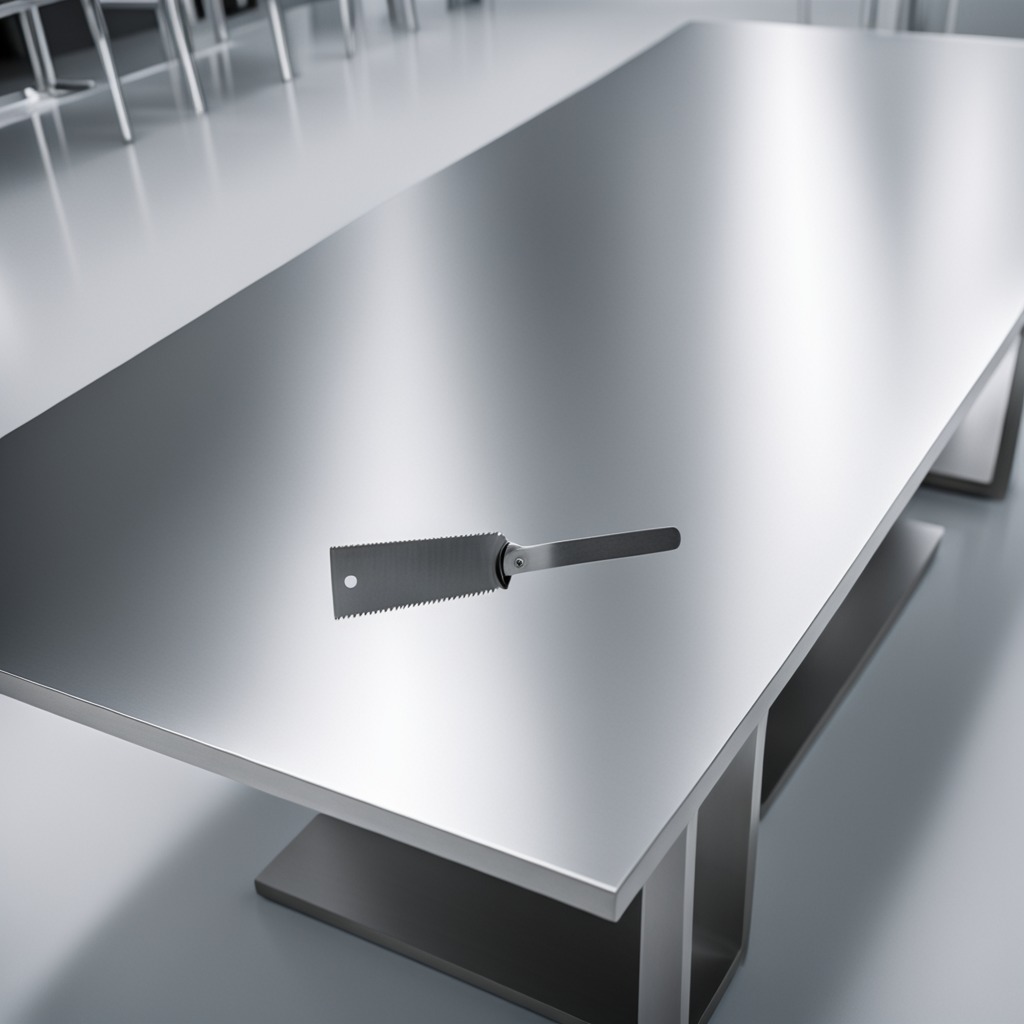
A metal saw is lying on a stainless steel table in a high-end prototyping lab.